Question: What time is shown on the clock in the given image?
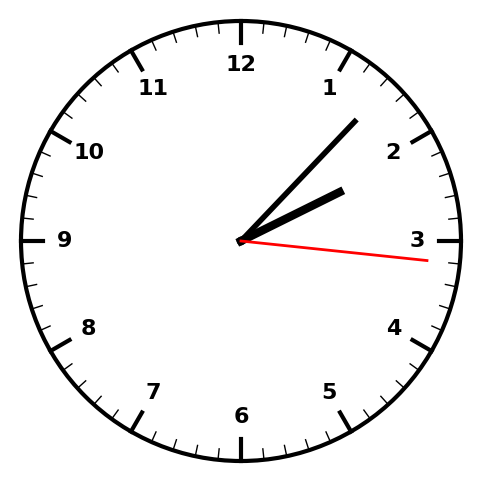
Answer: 02:07:16